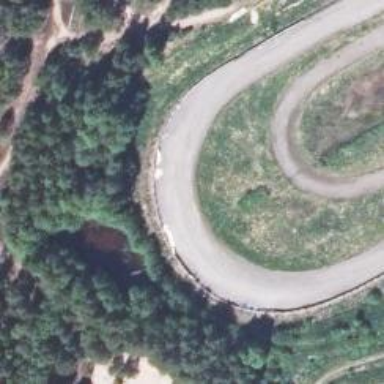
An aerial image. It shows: Raceway for motor sports.